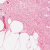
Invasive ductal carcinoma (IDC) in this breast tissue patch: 0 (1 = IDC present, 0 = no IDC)